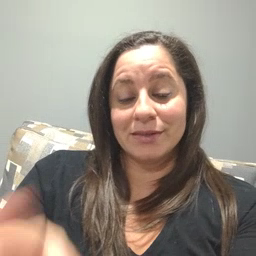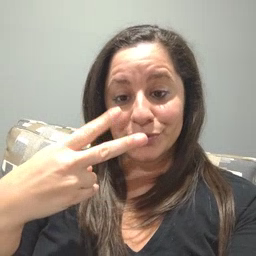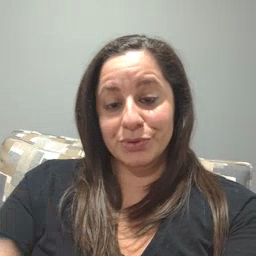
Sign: scissors